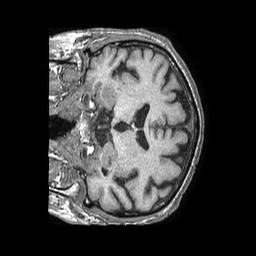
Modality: T1w
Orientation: coronal
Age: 73
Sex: male
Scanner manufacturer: philips
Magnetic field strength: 1.5 T
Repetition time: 0.007534 s
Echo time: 0.003428 s